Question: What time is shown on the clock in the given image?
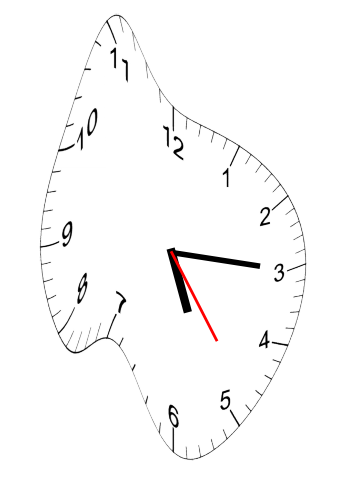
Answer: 05:15:24